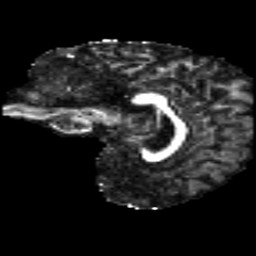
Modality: FA
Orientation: sagittal
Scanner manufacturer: siemens
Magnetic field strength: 3 T
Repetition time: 4.16 s
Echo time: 0.0806 s